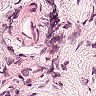
Metastatic tissue present: no